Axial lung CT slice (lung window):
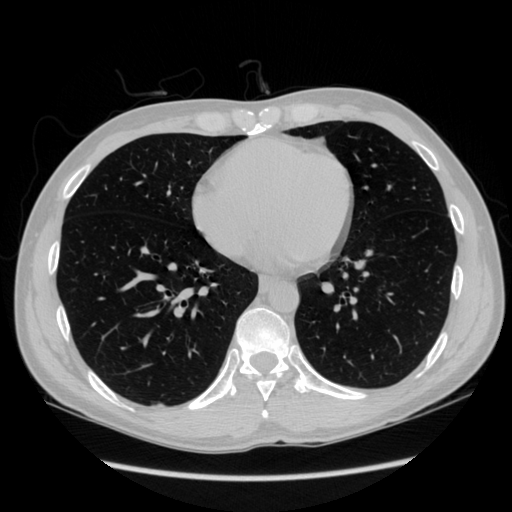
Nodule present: no